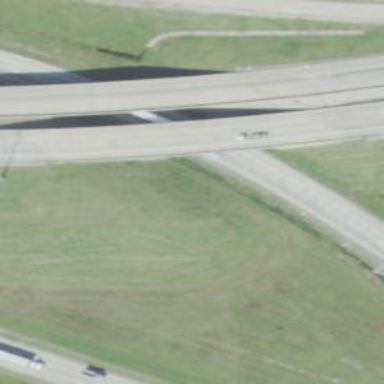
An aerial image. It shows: Beam bridge on motorway.